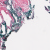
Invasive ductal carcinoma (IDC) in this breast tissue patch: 0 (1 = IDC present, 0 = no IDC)